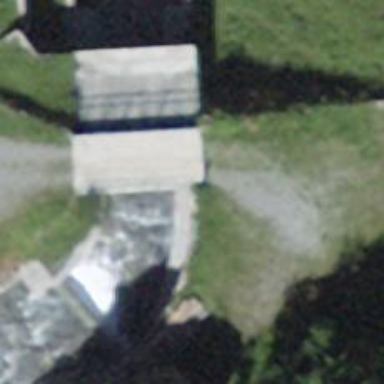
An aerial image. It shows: Retaining wall.